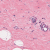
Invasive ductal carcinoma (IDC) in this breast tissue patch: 0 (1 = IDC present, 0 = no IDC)